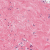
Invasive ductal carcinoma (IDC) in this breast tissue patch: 0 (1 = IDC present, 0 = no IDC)